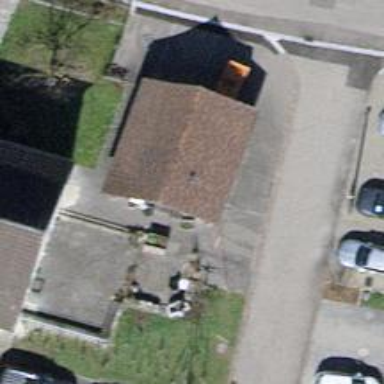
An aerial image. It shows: Toilets are available here.